Current action and preconditions to check: trajectory_clear

Your task: For each precondition in the list above, predict whether it will hold at this action.

Consider the current scene as observed from the mobile robot's camera, and analyze the predicted future states of all dynamic agents (e.g., people, animals, vehicles, or any moving entities) within the NEXT SECOND.

IMPORTANT: Only answer "very likely" if you are absolutely certain—based on strong, clear evidence—that a dynamic agent will violate the precondition in the predicted future state. Do NOT answer "very likely" for unlikely, ambiguous, or low-probability risks.

Ask yourself for each precondition: Is there a high probability, with clear and convincing evidence, that the predicted future states of any dynamic agent will interfere with the predicted future state of the currently executing action within the NEXT SECOND, causing that precondition to fail?

Assess the risk level based on these predictions. Use "likely" or "very likely" if motions create a clear risk of interference.

Use "neutral" or "improbable" if agents are nearby but their predicted paths are clearly diverging or non-conflicting.

Failure Risk Categories: "very improbable", "improbable", "neutral", "likely", "very likely"

Answer Format: Output ONLY the probability_of_failure value from these categories: "very improbable", "improbable", "neutral", "likely", "very likely"

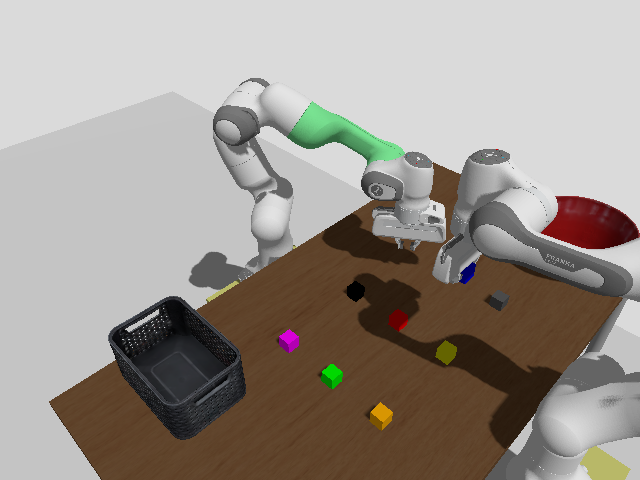

Answer: very improbable